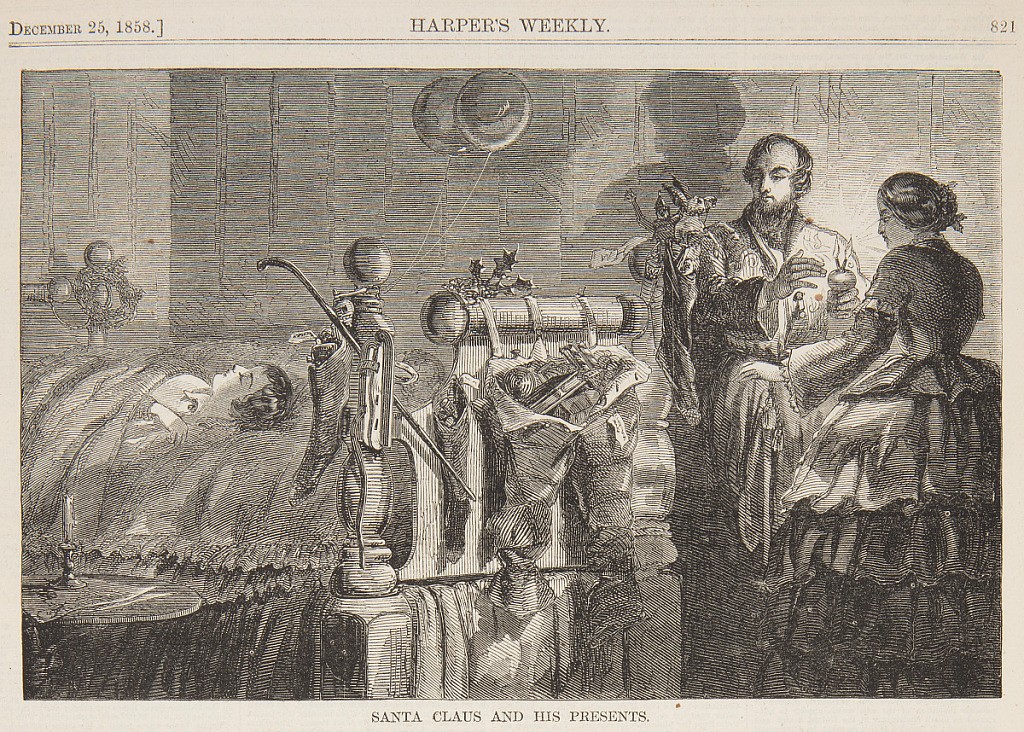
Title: Santa Claus and His Presents
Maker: Winslow Homer, American, 1836–1910
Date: December 25, 1858
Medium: Wood engraving in black ink on paper
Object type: Print
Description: The mother and father fill stockings while the children sleep. Upper half of the page.